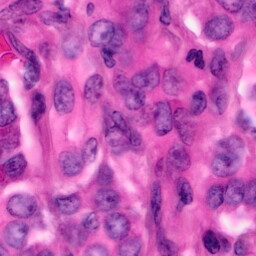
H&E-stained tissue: Pancreatic